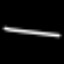
Label: line